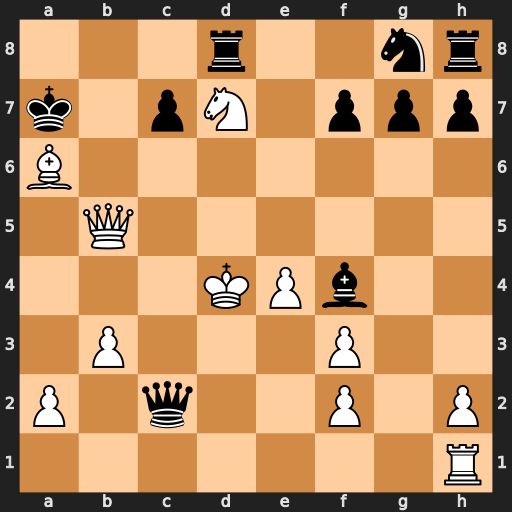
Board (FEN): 3r2nr/k1pN1ppp/B7/1Q6/3KPb2/1P3P2/P1q2P1P/7R
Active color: w
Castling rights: -
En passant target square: -
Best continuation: Qb7#